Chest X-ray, PA view. Patient: 29 years old, sex M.
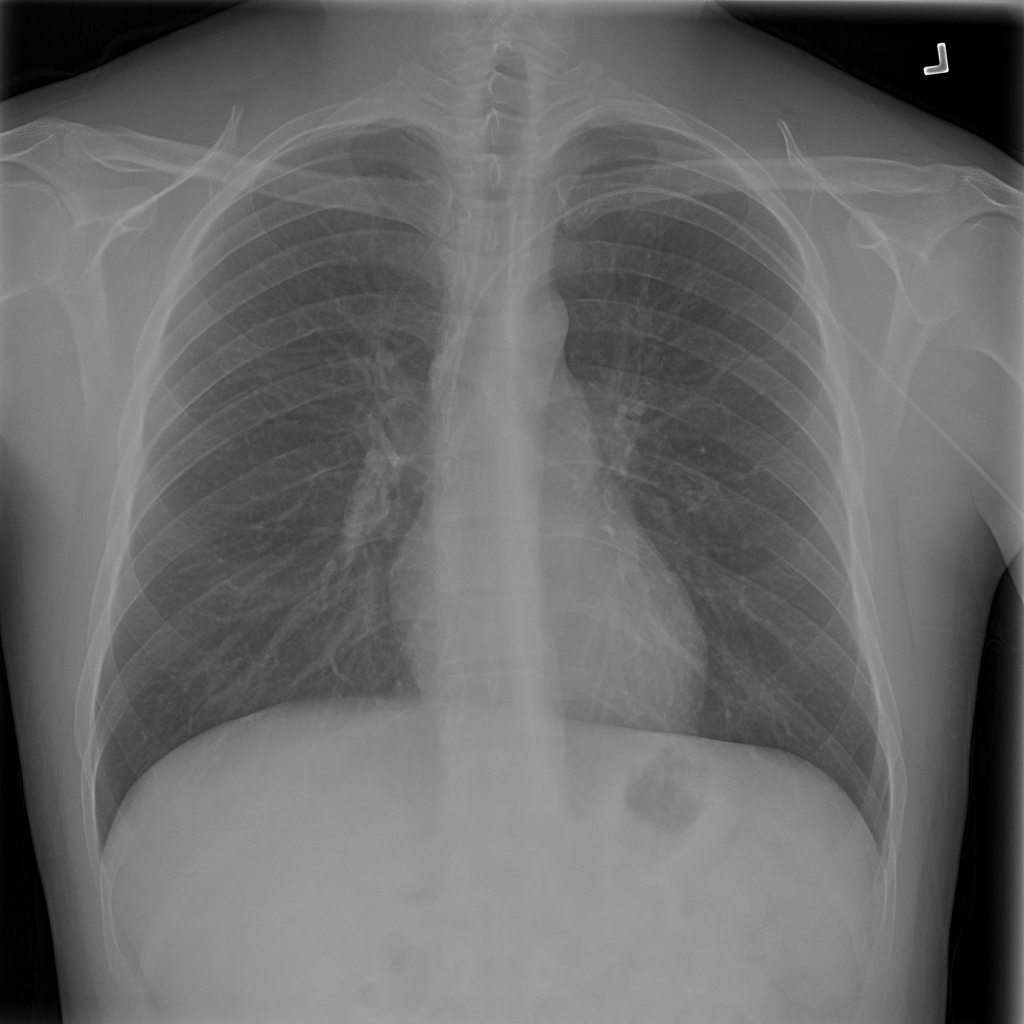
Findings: No Finding